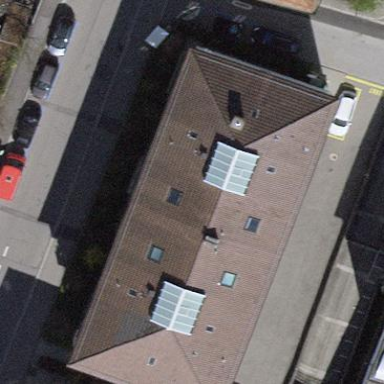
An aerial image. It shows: Hipped roof on apartment building.